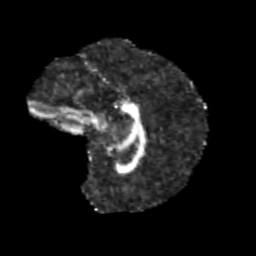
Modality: FA
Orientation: sagittal
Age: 10
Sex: female
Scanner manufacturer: siemens
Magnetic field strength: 3 T
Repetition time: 3.8 s
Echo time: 0.07 s